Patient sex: F
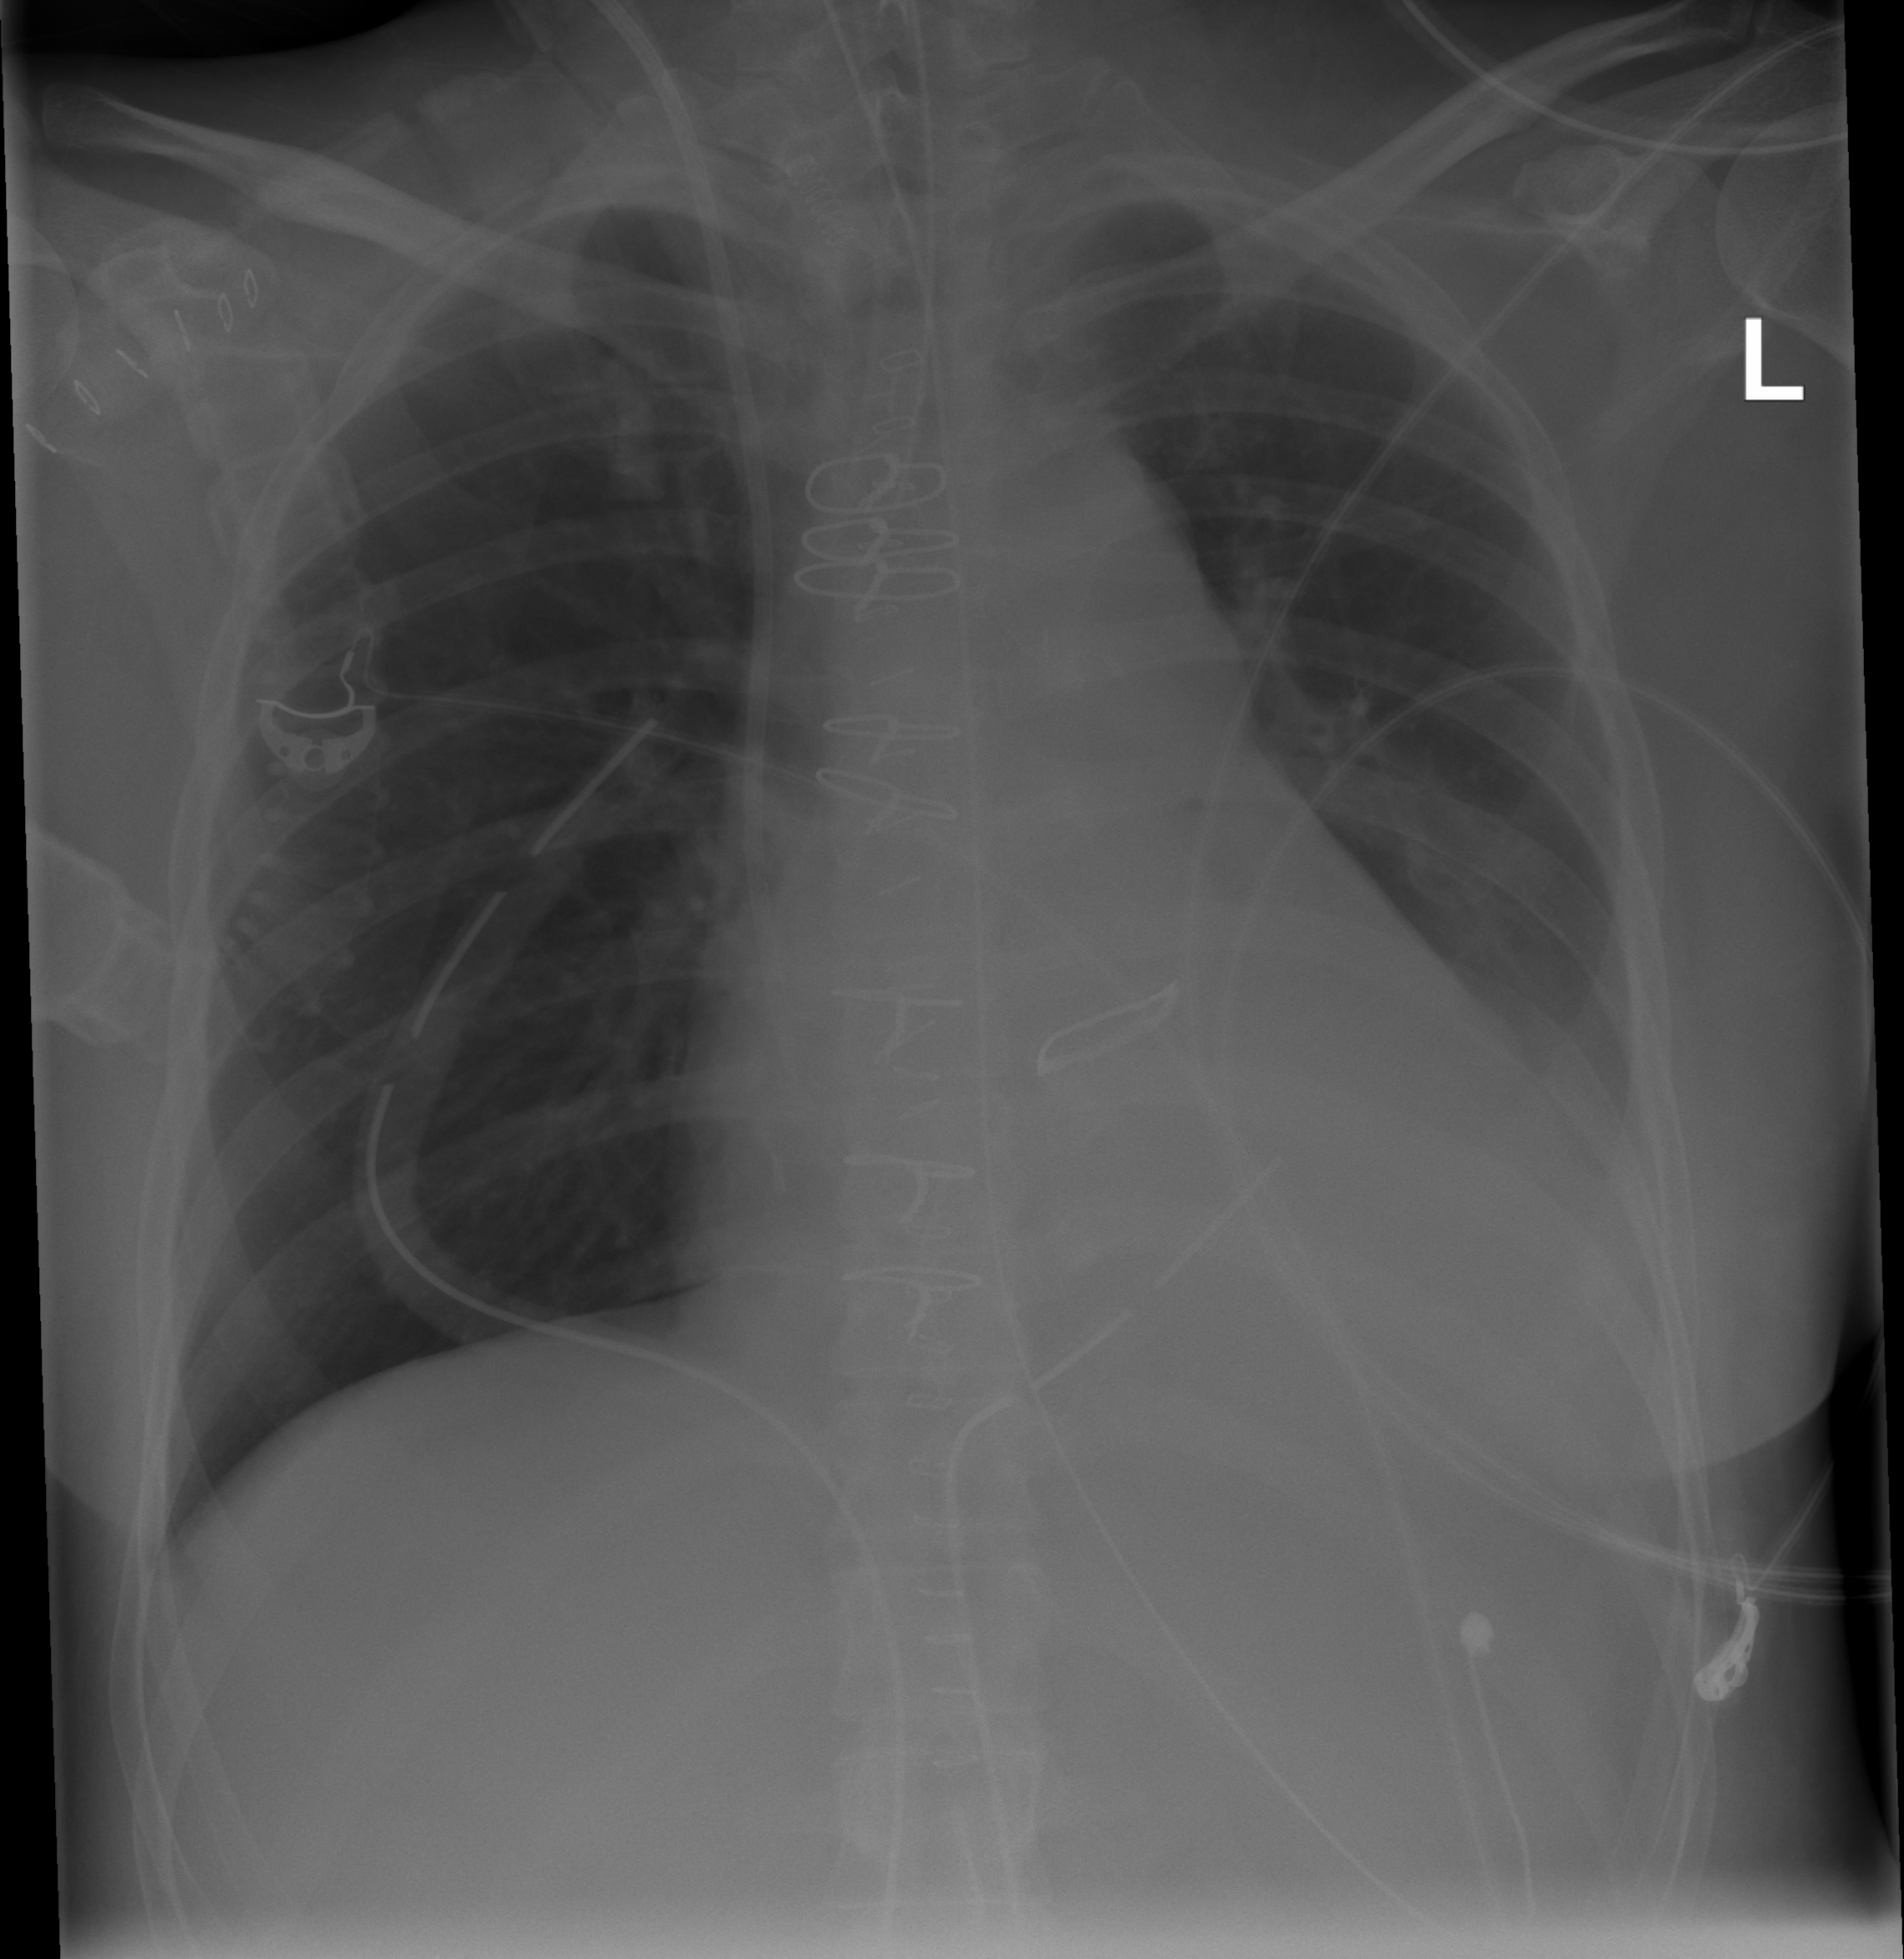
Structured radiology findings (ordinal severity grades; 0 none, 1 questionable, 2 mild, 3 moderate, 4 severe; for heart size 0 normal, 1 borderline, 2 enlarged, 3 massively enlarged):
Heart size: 2
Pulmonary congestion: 0
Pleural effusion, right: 0
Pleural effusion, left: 0
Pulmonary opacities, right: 0
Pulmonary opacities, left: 1
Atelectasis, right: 0
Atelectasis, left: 0